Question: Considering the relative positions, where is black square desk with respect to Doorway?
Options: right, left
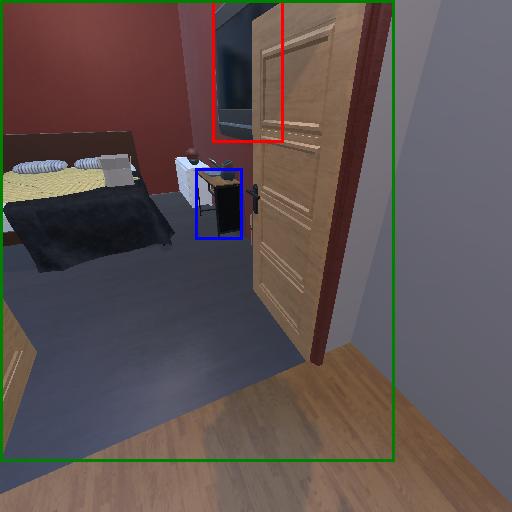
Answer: right